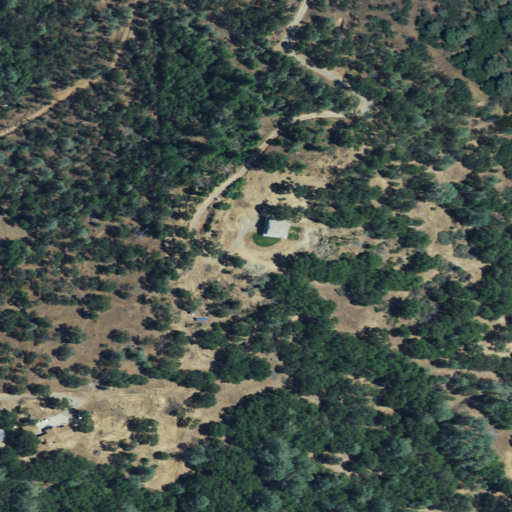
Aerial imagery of mountain in California named Vandervere Mountain containing evergreen forest, deciduous forest, shrub, and open development